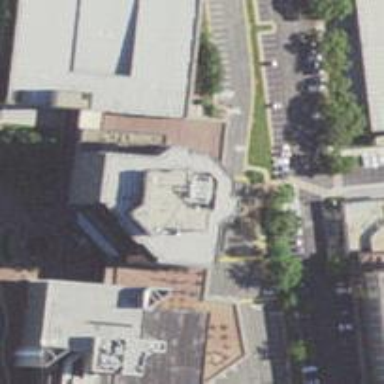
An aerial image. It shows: Office building.